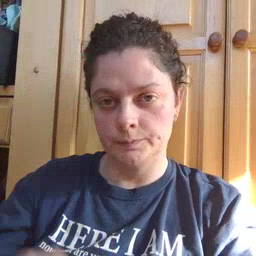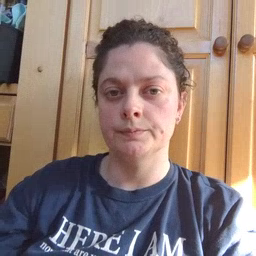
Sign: cowboy